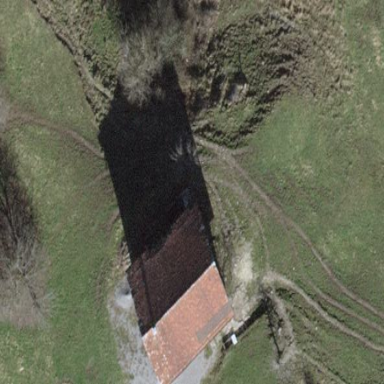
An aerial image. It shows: Simple house.